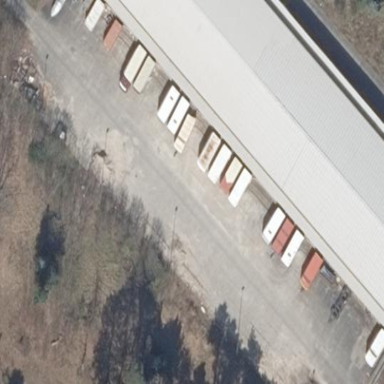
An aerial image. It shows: Parking area with concrete surface.